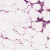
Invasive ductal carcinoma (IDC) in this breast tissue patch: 0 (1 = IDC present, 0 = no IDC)